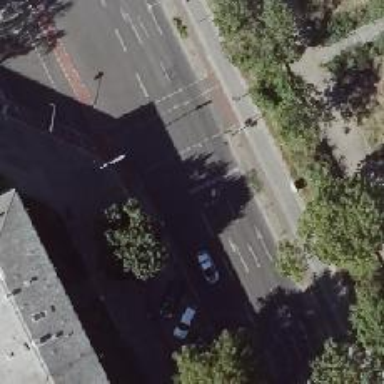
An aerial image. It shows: Road with traffic signals.